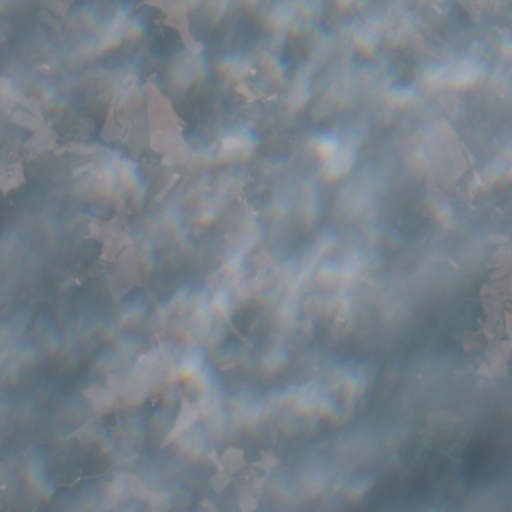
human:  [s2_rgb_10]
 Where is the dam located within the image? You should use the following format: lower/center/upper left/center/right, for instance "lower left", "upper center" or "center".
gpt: The dam is located in the upper right of the image.
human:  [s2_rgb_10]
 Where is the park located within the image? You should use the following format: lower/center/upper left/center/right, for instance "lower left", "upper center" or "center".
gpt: The park is located in the upper right of the image.
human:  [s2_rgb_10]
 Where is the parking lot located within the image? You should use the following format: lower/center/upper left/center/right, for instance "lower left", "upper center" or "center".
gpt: The parking lot is located in the upper right of the image.
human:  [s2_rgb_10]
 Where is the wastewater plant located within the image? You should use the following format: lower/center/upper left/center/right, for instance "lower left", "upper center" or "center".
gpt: The wastewater plant is located in the upper right of the image.
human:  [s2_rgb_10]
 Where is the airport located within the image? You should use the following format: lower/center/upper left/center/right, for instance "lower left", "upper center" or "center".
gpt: There is no airport in the image.